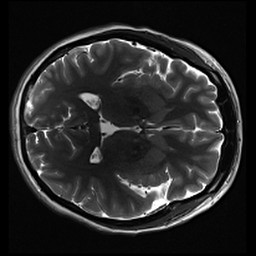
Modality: inplaneT2
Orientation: axial